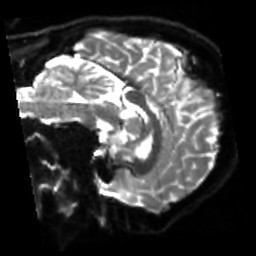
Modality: sbref
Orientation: sagittal
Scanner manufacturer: siemens
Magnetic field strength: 3 T
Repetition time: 4 s
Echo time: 0.0594 s